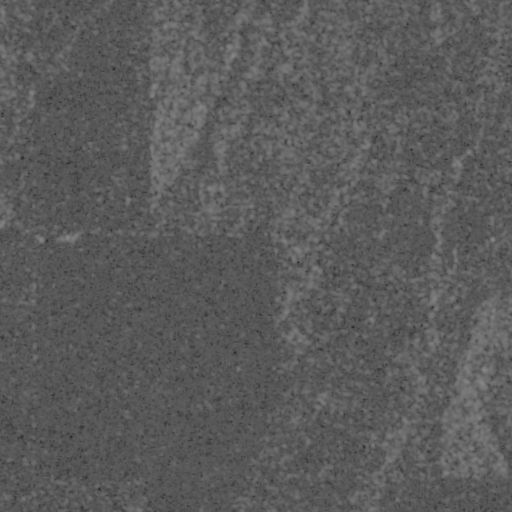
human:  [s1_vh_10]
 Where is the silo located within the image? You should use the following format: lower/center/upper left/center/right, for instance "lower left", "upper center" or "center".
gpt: The silo is located in the center left of the image.
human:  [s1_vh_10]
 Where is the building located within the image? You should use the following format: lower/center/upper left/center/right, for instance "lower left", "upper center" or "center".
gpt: The building is located in the center left of the image.
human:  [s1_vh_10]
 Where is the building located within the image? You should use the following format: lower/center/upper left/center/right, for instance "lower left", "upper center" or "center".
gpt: The building is located in the center left of the image.
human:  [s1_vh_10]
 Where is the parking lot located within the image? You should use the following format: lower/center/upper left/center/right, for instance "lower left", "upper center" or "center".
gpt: There is no parking lot in the image.

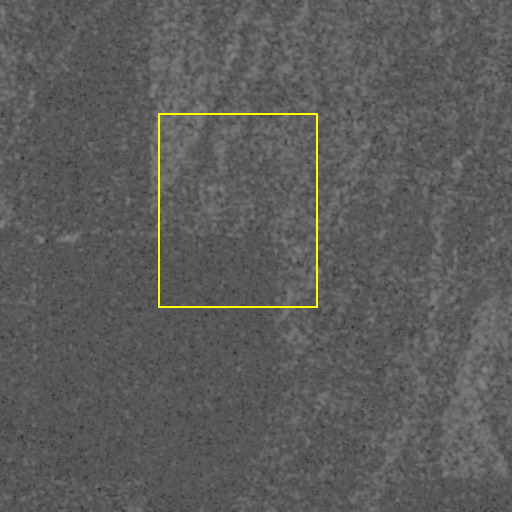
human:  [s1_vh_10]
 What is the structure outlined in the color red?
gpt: There is no red outline.
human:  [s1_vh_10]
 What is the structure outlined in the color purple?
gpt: There is no structure outlined in purple.